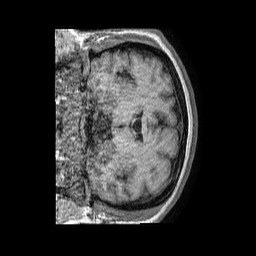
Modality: T1w
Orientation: coronal
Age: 37
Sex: female
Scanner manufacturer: philips
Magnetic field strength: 1.5 T
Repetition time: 0.007837 s
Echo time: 0.003651 s